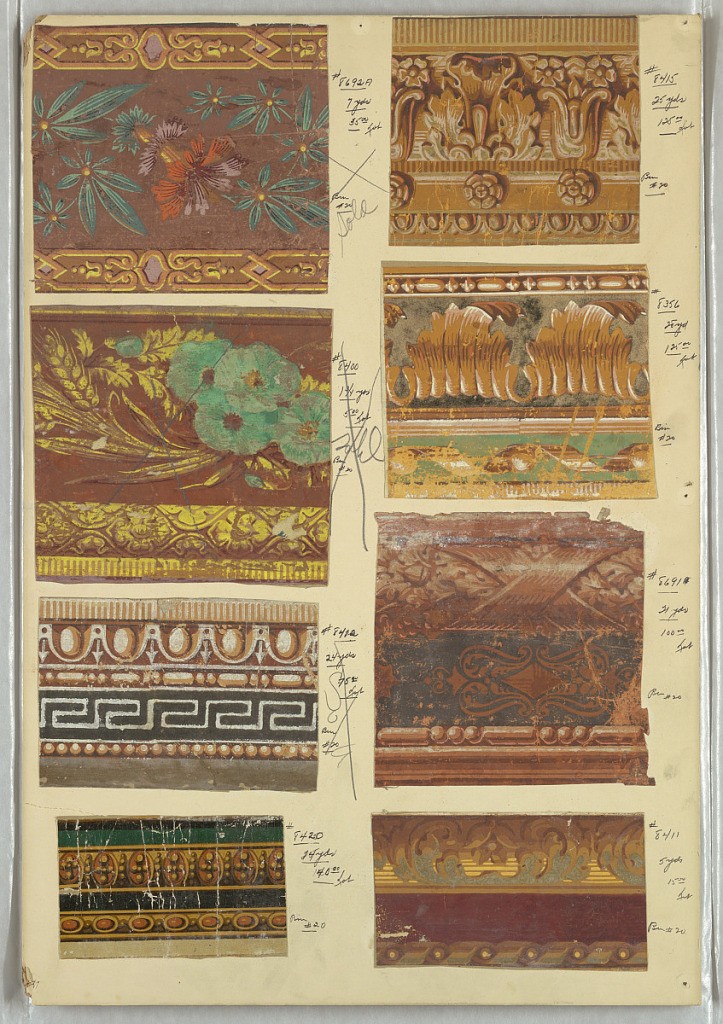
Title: Border
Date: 1820–50
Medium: Block-printed on paper
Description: Eight swatches of wallpaper borders, including architectural moldings, floral motifs, ribbon twist, beading